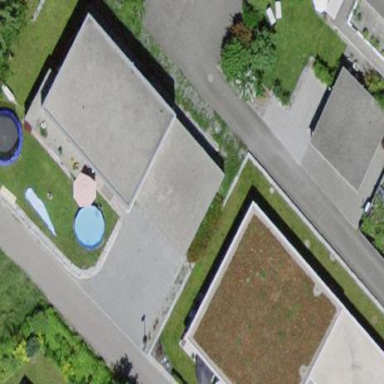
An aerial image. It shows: Detached building.